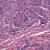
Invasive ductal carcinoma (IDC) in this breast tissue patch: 1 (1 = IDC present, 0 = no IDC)